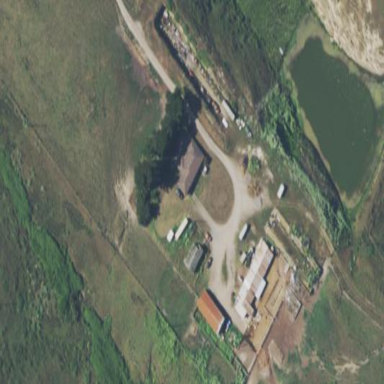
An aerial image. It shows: Farmyard area.